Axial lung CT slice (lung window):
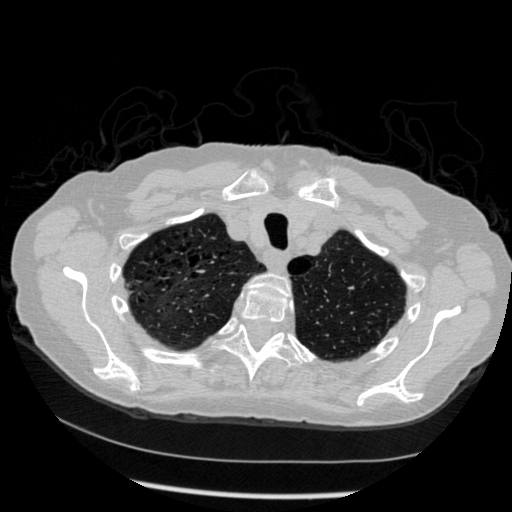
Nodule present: no